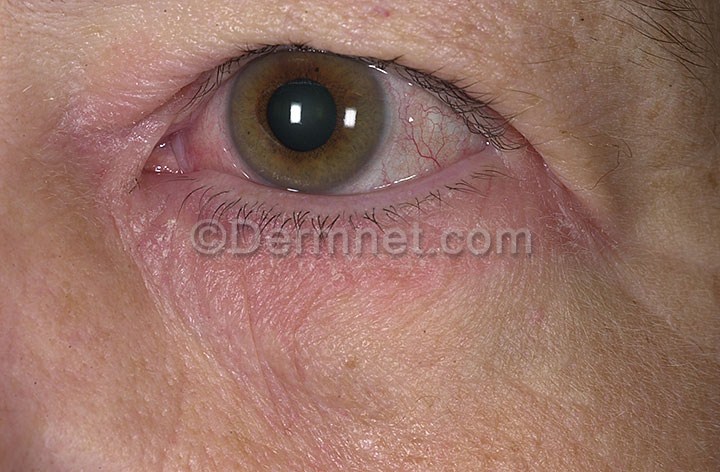
Disease: Eczema Photos